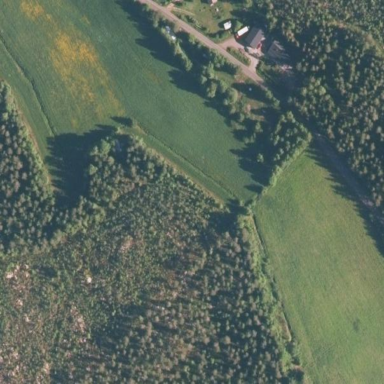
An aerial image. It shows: Beautiful meadow.